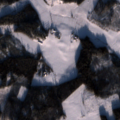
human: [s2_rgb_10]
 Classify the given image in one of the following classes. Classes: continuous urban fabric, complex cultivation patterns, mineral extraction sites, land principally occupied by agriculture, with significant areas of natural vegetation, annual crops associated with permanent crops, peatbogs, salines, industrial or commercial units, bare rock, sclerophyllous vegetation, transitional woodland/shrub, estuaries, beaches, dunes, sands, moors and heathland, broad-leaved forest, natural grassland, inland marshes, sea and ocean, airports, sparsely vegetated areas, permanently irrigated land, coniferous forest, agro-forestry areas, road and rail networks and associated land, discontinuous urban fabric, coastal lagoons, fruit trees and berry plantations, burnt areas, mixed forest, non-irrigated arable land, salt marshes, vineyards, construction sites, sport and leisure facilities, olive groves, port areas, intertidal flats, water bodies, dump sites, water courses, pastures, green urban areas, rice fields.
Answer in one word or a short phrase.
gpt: non-irrigated arable land, coniferous forest, mixed forest, transitional woodland/shrub